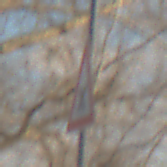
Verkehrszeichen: KreuzungOderEinmuendung
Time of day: SunriseSunset
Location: Outdoor (Nature)
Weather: PartlyCloudy
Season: NotSpecified
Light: Natural